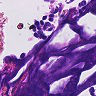
Metastatic tissue present: no